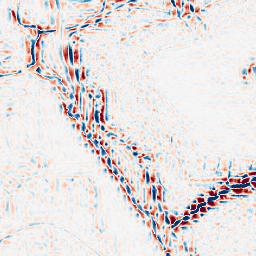
Category: wavelet
Decomposition family: wavelet_reverse_biorthogonal
Decomposition parameters: wavelet: rbio2.4
level: 3
Upsampling method: lanczos
Upsampling parameters: scale: 2
Upsampling scale: 2